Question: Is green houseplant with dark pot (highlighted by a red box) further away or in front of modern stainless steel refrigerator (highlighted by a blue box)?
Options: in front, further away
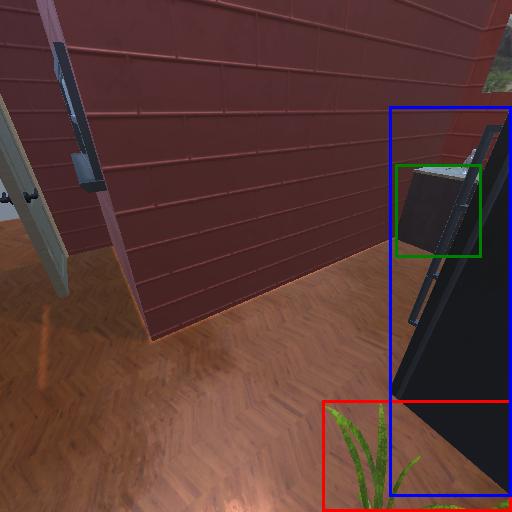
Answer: in front